Question: XPath for the whole table which has 11 rows :
'''
$x(".//div[@id='less_detail']/table/tbody/tr/td[1]/table[1]/tbody[1]/tr[1]/td[1]/table/tbody/tr/td[1]")
'''
Result:
The result was like this:

HTML Code:
'''
<div id="less_detail"><table width="100%"><tbody><tr>
<td><table width="100%" table-layout="fixed">
<tbody><tr class="left-column"><td class="outer-table-cell" valign="top"><table class="table" width="100%" vspace="15">
<thead><tr class="yui-dt-even yui-dt-first"><td colspan="2"><h3> Details</h3></td></tr></thead>
<tbody>
<tr>
<td class="Label" width="250">Born (Age)</td>
<td class="Value">
</td>
</tr>
<tr>
<td class="Label" width="250">Gender</td>
<td class="Value">
</td>
</tr>
<tr>
<td class="Label" width="250">Country of Birth</td>
<td class="Value">-</td>
</tr>
<tr>
<td class="Label" width="250">Marital Status</td>
<td class="Value">-</td>
</tr>
<tr>
<td class="Label" width="250">Occupation</td>
<td class="Value">-</td>
</tr>
<tr>
<td class="Label" width="250">Ethnicity</td>
<td class="Value">-</td>
</tr>
<tr>
<td class="Label" width="250">Ethnicity</td>
<td class="Value">-</td>
</tr>
<tr>
<td class="Label" width="250">Ethnicity</td>
<td class="Value">-</td>
</tr>
<tr><td class="Label" width="250">Religion</td>
<td class="Value">-</td>
</tr><tr>
<td class="Label" width="250">Primary Language</td>
<td class="Value">-</td>
</tr>
<tr>
<td class="Label" width="250">Aliases</td>
<td class="Value">-</td>
</tr>
</tbody>
</table></td></tr>
</tbody>
</table></td></tr>
</tbody></table>
</div>
'''
How do I get the value of second row
My xpath works when I checked in the dev tools under console space . but when i copied to my code selenium I get an error the xpath can't find the element
My Xpath :
'''
$x(".//div[@id='less_detail']/table/tbody/tr/td[1]/table[1]/tbody[1]/tr[1]/td[1]/table/tbody/tr[2]/td[1]")
'''
My c# code :
'''
for(int i=1; i <= NumberofFields; i++)
{
lblpatientdetails.Add(driver.FindElement(By.XPath(".//div[@id='less_detail']/table/tbody/tr/td[1]/table[1]/tbody[1]/tr[1]/td[1]/table/tbody/tr[" + i + "]/td[1]")).Text);
if (driver.FindElements(By.XPath(".//div[@id='less_detail']/table/tbody/tr/td[1]/table[1]/tbody[1]/tr[1]/td[1]/table/tbody/tr/td[@class='Value']")).Count > 0)
{
lblpatinetdetailsvalues.Add(driver.FindElement(By.XPath(".//div[@id='less_detail']/table/tbody/tr/td[1]/table[1]/tbody[1]/tr[1]/td[1]/table/tbody[1]/tr[" + i + "]/td[@class='Value']")).Text);
}
else
{
lblpatinetdetailsvalues.Add(ClinicalPortalConstants.NOT_AVAILABLE);
'''
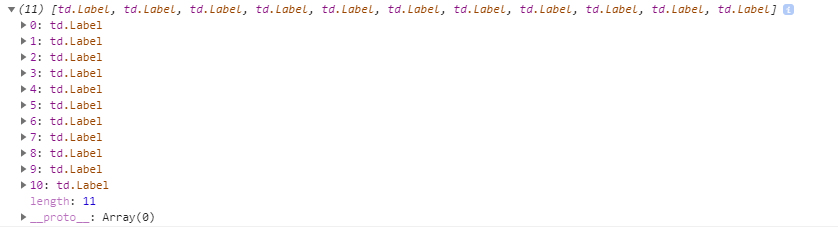
Answer: To get the value of second row you can use either of the following <URL>:
- :'''
IWebElement element = driver.FindElement(By.XPath("//div[@id='less_detail']/table//table//tbody//following::tr[2]/td[@class='Label']"));
'''
- :'''
IWebElement element = driver.FindElement(By.CssSelector("div#less_detail > table table tbody tr:nth-child(2) > td.Label"));
'''